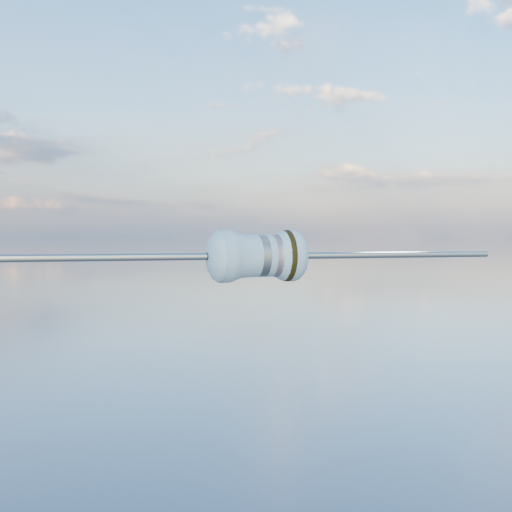
Resistor colour bands (in order): silver, silver, brown